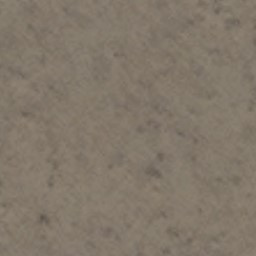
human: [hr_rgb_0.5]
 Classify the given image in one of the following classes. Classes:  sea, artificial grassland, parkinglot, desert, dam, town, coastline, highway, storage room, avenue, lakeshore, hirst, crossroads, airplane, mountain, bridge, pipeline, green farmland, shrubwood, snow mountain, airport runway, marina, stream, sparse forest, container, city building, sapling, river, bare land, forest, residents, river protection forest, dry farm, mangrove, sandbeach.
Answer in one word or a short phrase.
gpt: bare land